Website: crate-barrel
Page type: newsletter-management
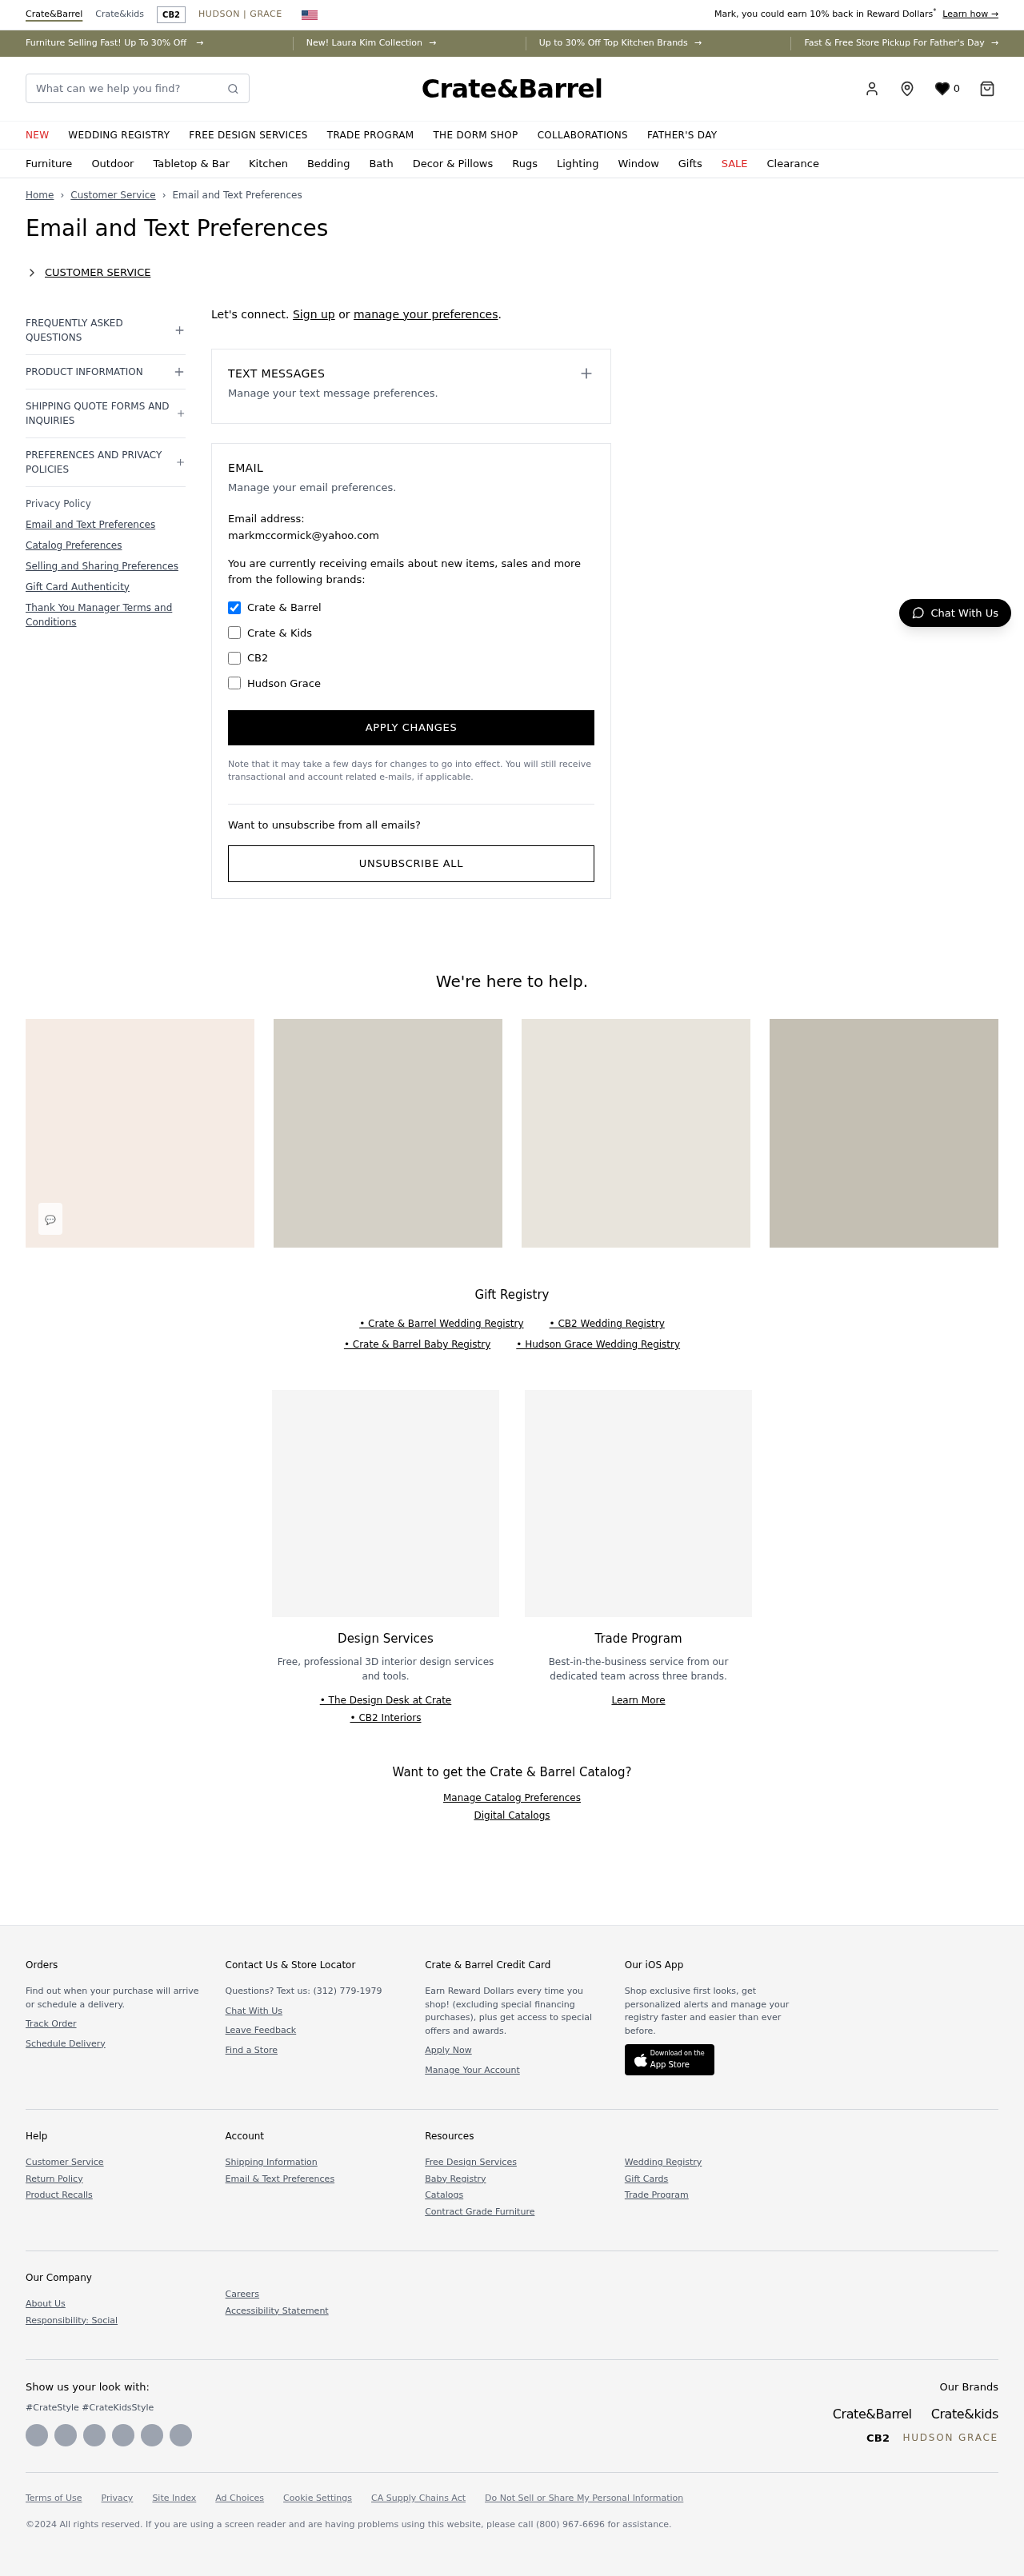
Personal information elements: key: PII_EMAIL
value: markmccormick@yahoo.com
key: PII_FIRSTNAME
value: Mark
Search elements: key: HEADER_SEARCH
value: What can we help you find?
Other elements: key: WISHLIST_COUNT
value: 0